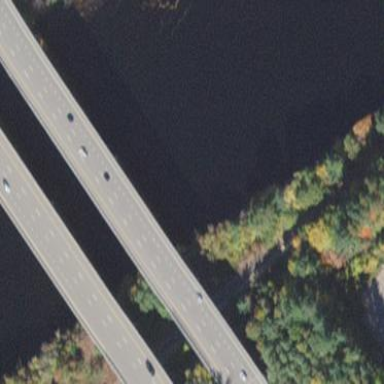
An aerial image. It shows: Man-made bridge.